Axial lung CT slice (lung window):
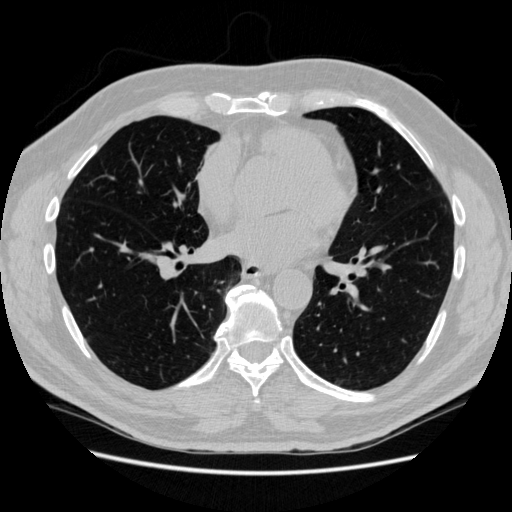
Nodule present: no